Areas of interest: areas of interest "Park and greenspace"
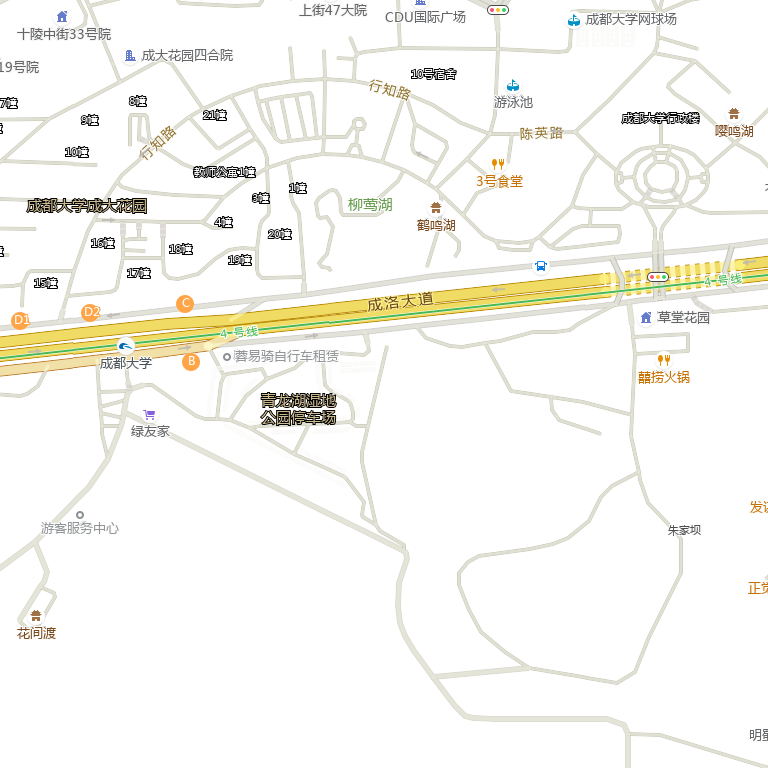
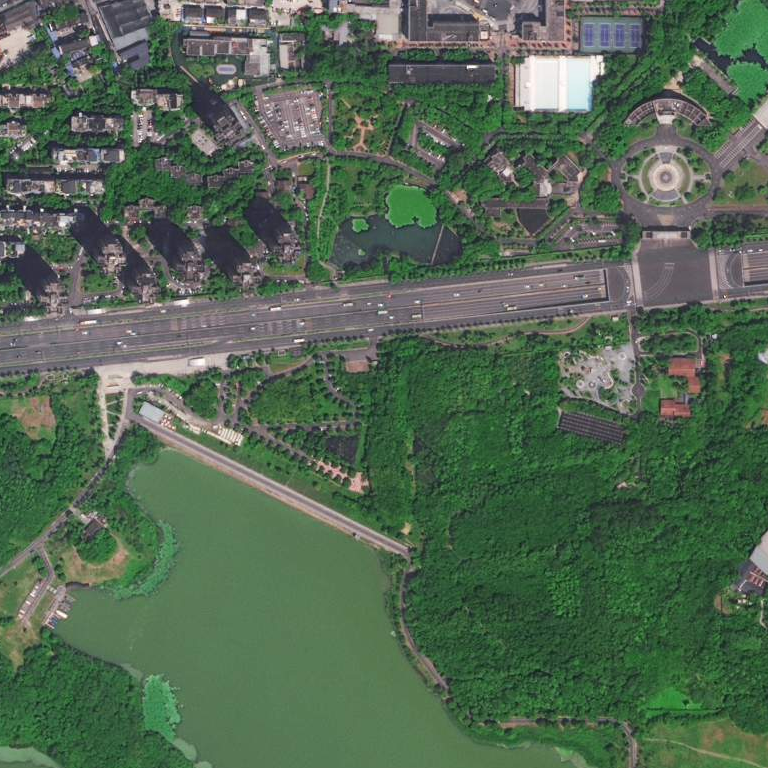